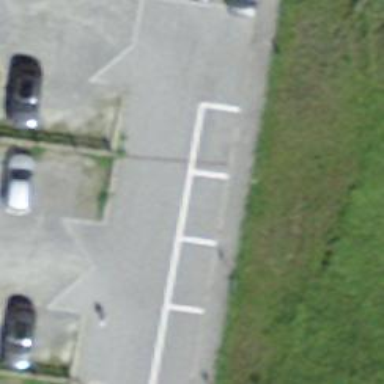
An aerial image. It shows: Charging station.